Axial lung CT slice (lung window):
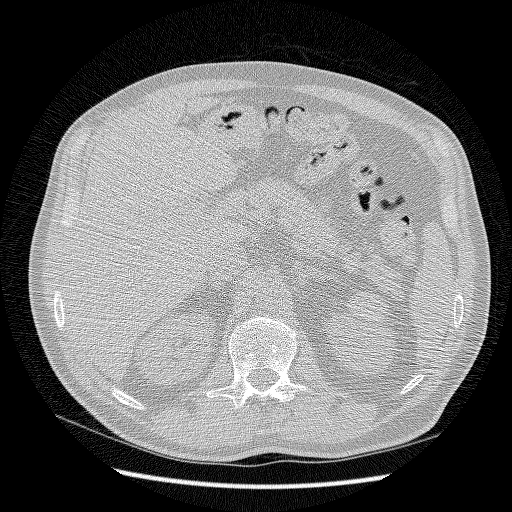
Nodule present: no